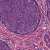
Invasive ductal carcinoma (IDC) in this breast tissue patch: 0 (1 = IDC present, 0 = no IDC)